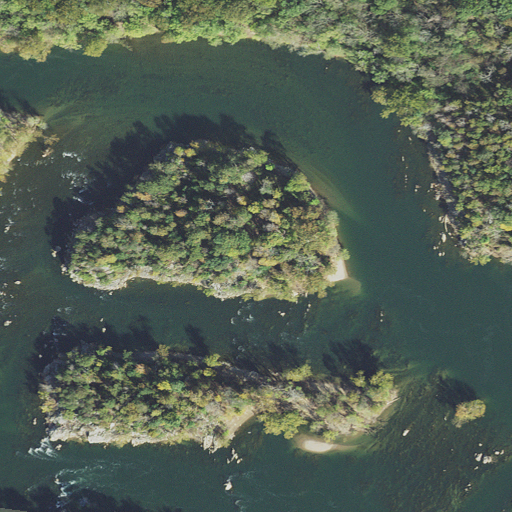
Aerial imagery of island in Maryland named Hermit Island containing open water, deciduous forest, herbaceous wetlands, and woody wetlands